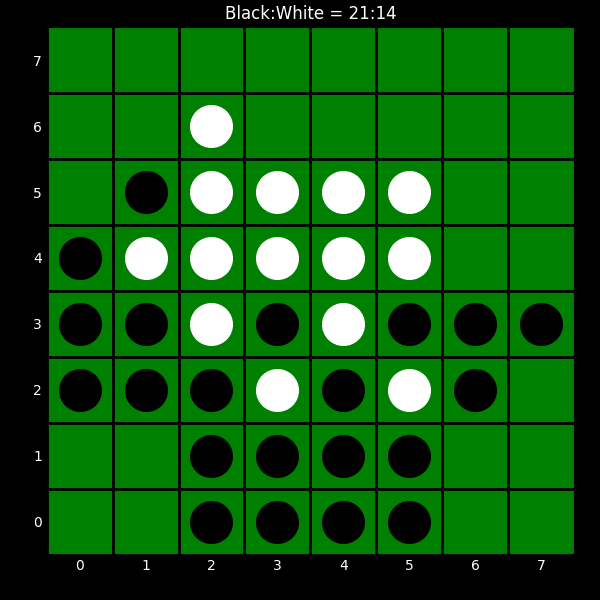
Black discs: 21
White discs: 14